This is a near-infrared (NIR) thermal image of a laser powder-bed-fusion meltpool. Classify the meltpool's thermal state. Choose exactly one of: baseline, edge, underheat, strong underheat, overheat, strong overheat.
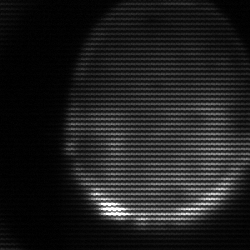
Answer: edge